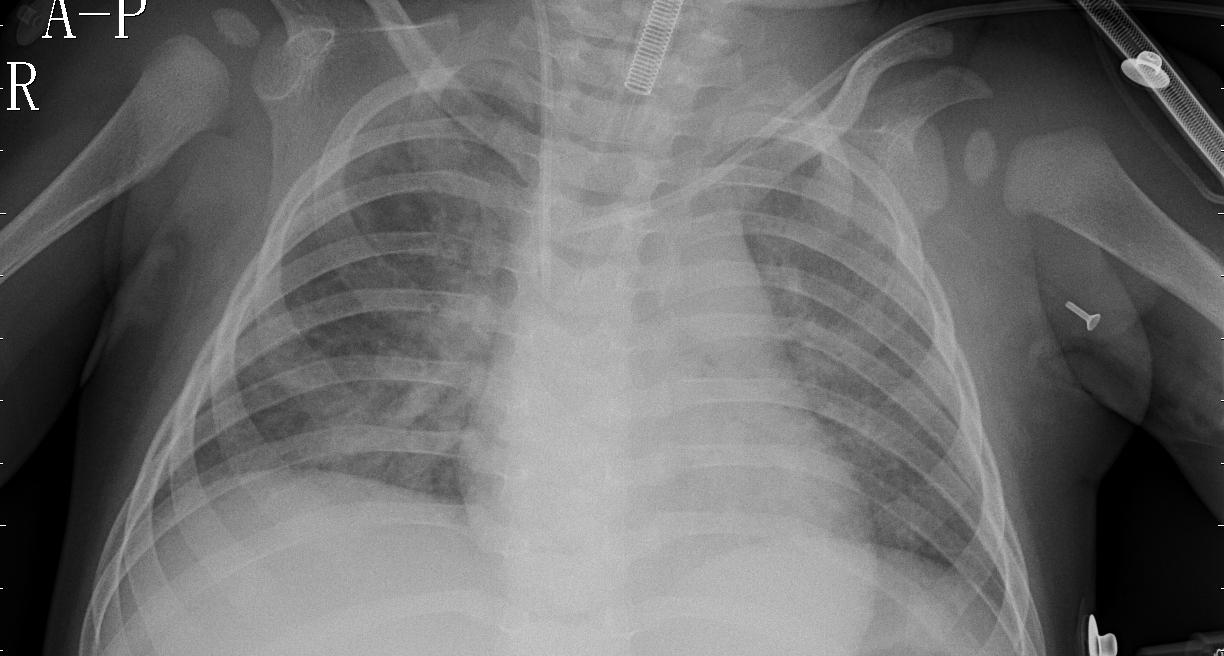
Diagnosis: PNEUMONIA